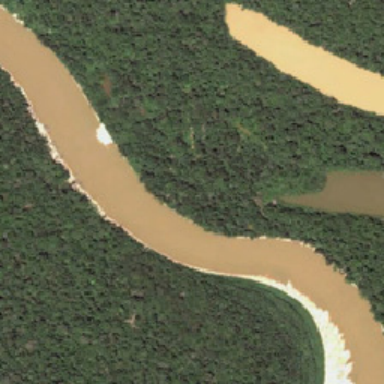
There is a river and two narrow long lake in the rainforest .